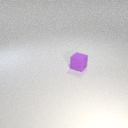
small purple rubber cube